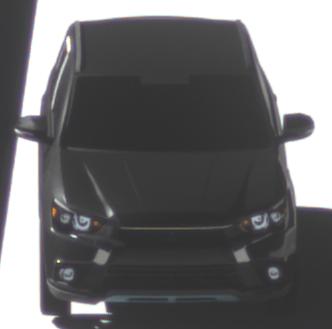
Make: Mitsubishi
Model: Outlander 2.0 Plug-In Hybrid
Detailed model: Outlander (III) Plug-In Hybrid
Model produced from: 2015/10
Model produced until: 2018/08
Doors: 5
Color: black
Road condition: dry road
Daytime: morning or afternoon
Contrast: high contrast